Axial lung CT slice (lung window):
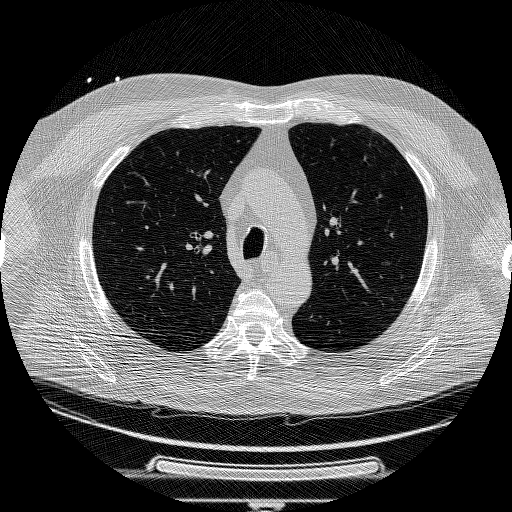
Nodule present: no